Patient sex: M
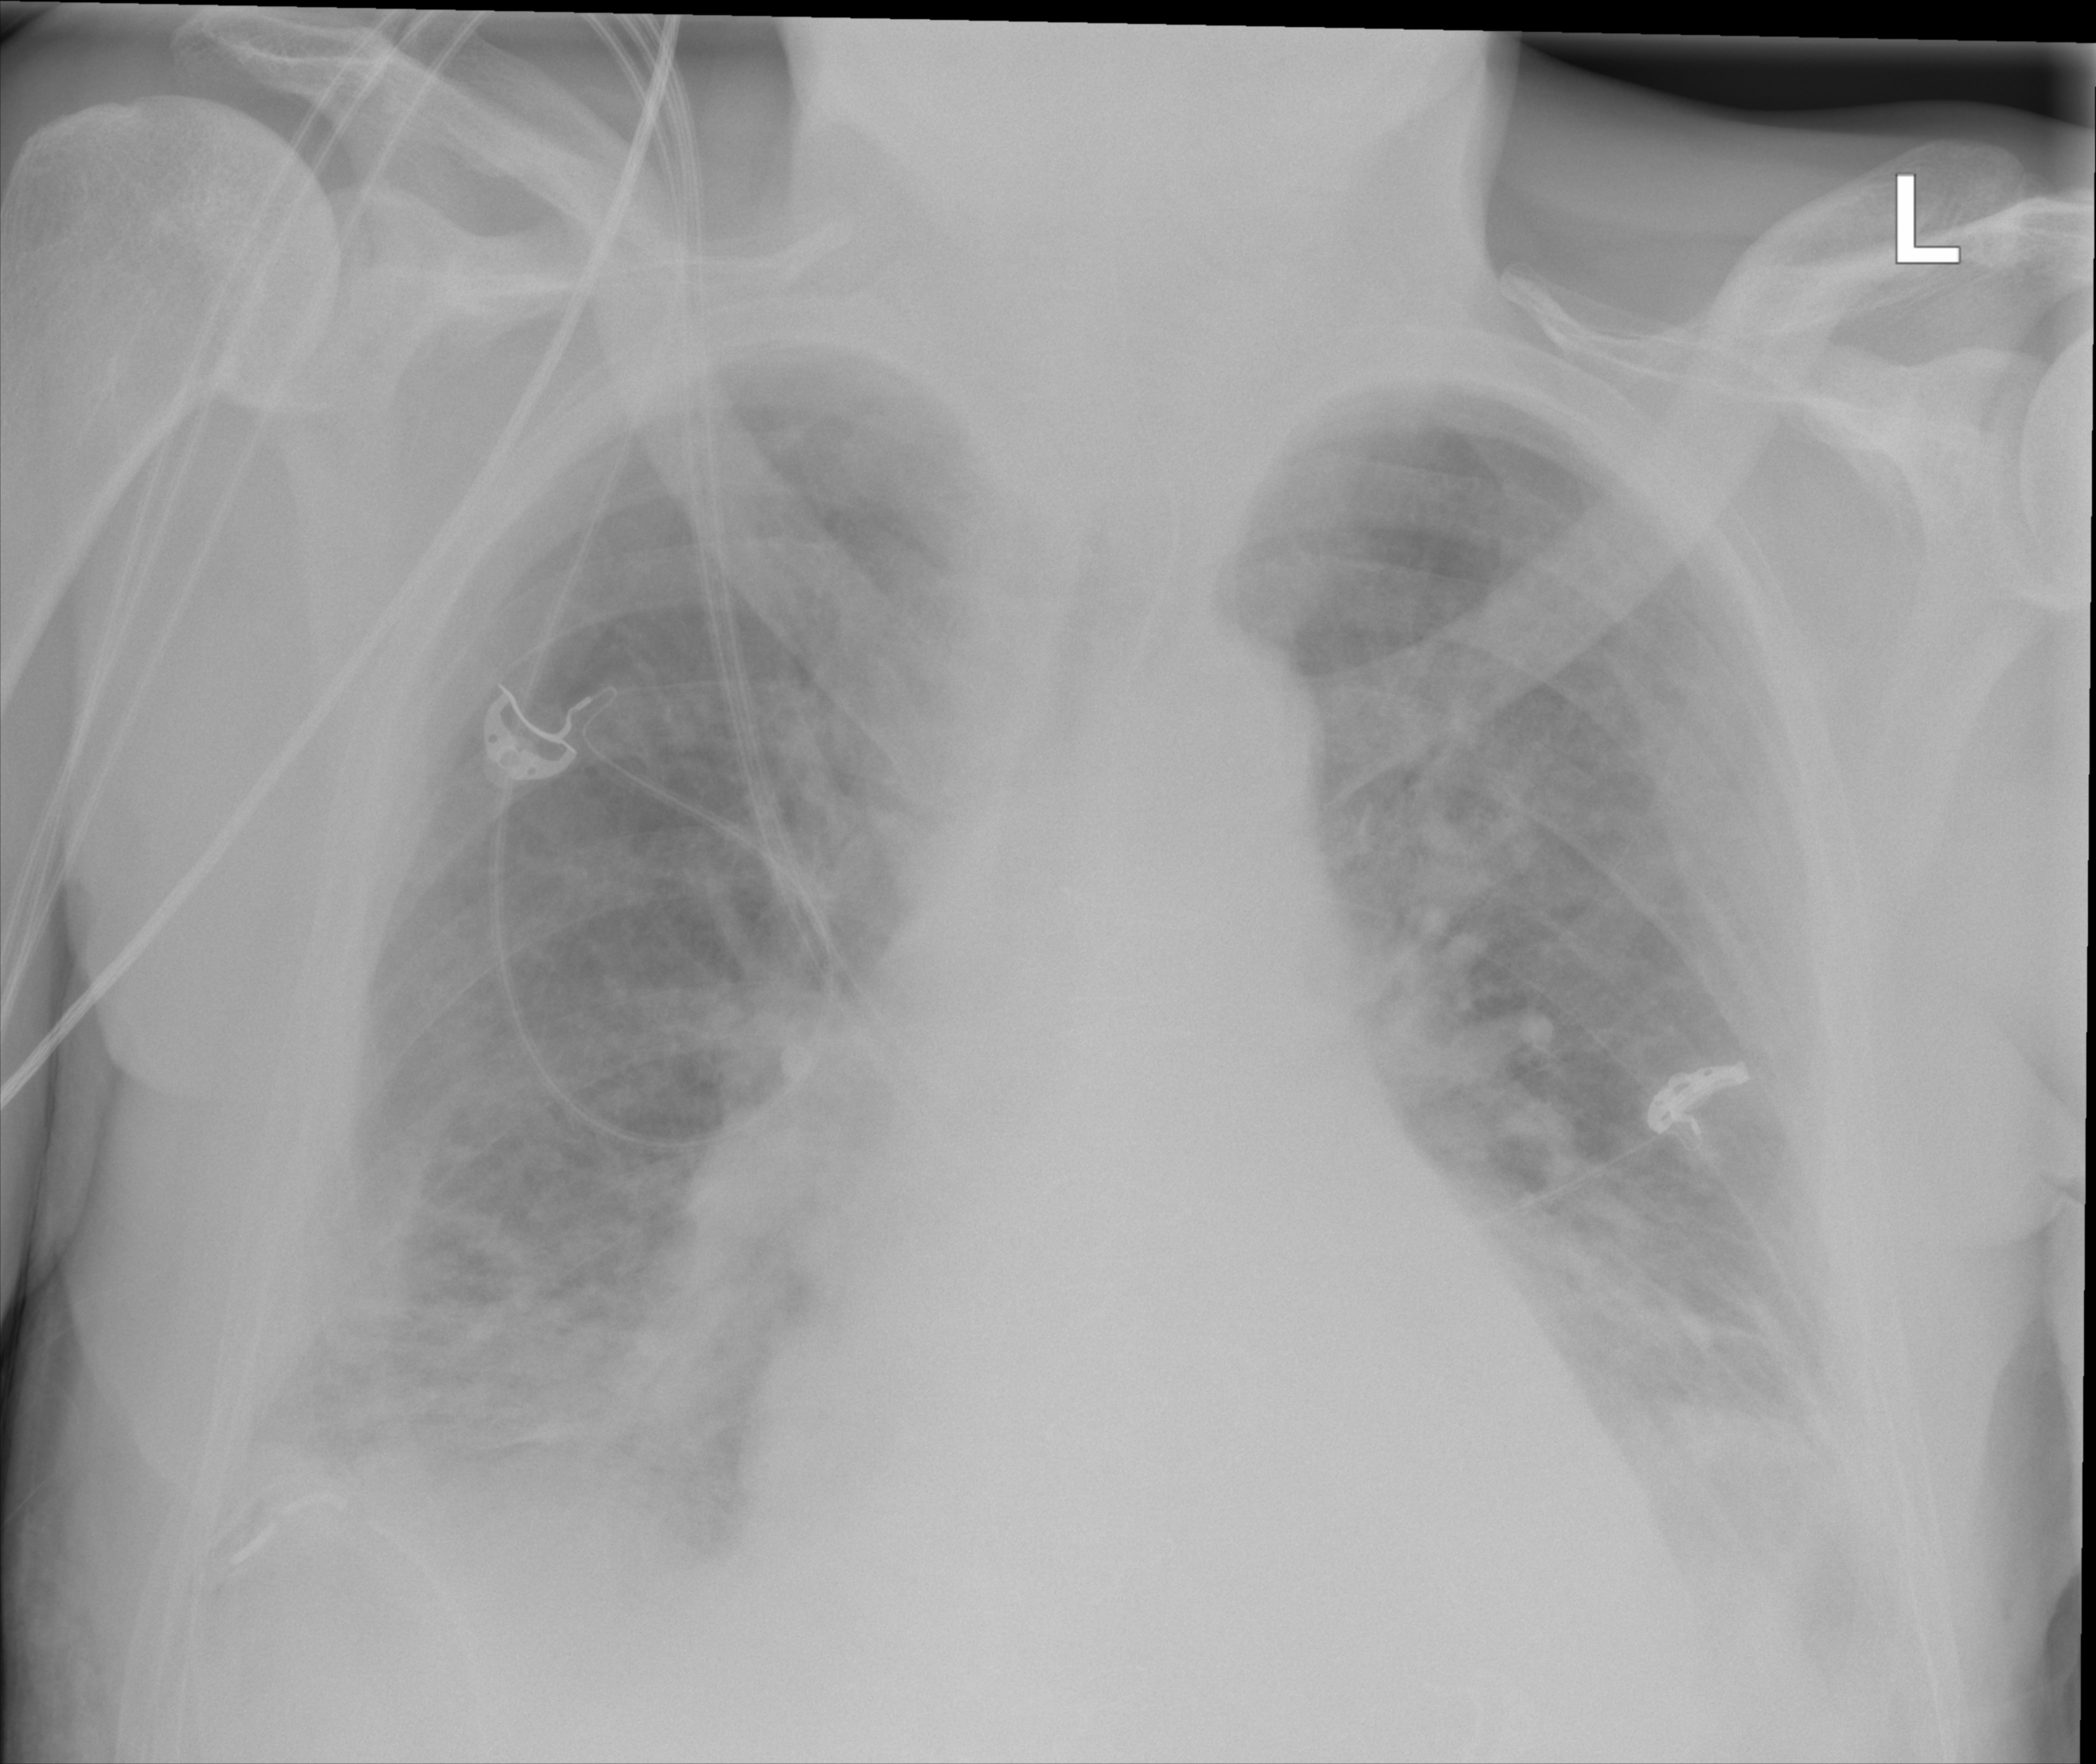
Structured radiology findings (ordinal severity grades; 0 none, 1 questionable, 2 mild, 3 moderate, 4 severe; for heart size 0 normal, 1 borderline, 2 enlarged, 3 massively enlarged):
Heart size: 2
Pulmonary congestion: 2
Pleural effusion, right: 2
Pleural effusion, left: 2
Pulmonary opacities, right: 2
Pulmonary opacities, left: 2
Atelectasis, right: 2
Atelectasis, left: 2